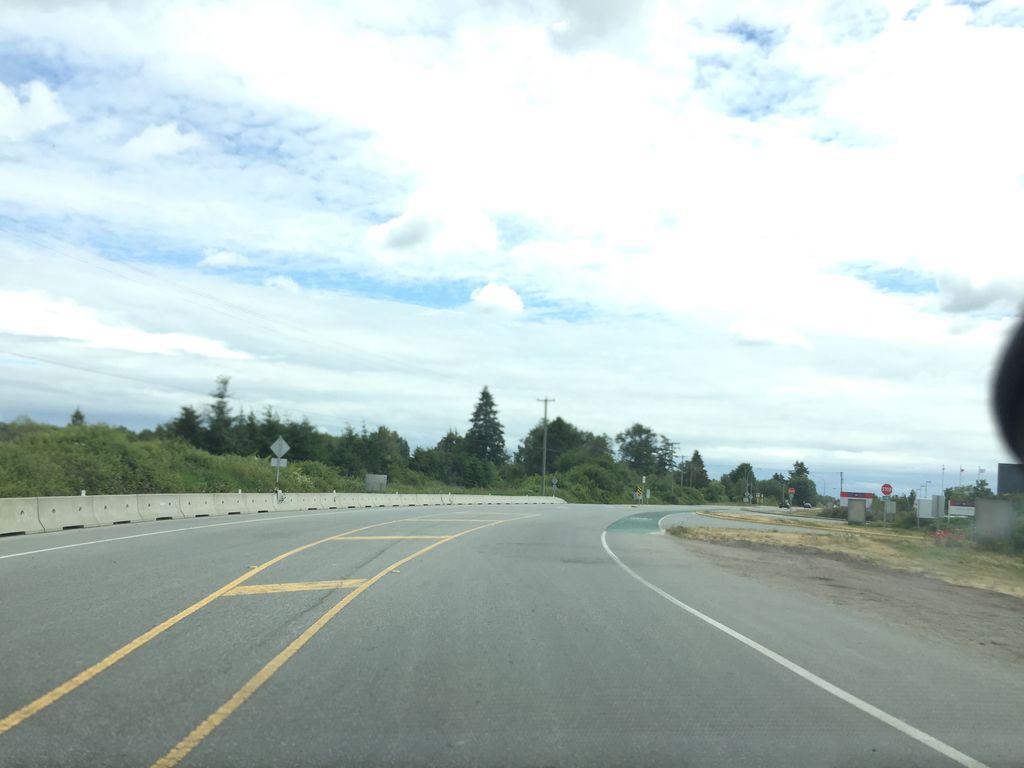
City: vancouver